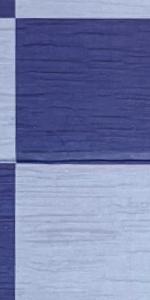
Label: Empty